Field crop: maize
Growth stage: 2
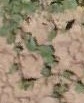
Species: convolvulus